Question: I'm currently experiencing some very strange issues with one of my SOAP WCF Services.
The problem is that the ServiceReference-Tool in Visual studio alters arguments of some of my methods.
For example:
If this is my Interface definition (excerpt):
'''
namespace ****.PrimeTime.PrimeTime
{
[ServiceContract]
public interface IPrimeTimeWS
{
[...]
[OperationContract]
****.PrimeTime.BusinessObjects.CostDataset ReadCost(****.PrimeTime.BusinessObjects.SearchCostDataset searchDataset, ****.Framework.SharedComponents.Paging pagingInfo);
[OperationContract]
****.PrimeTime.BusinessObjects.CostDataset WriteCost(****.PrimeTime.BusinessObjects.CostDataset data, bool modifyRowState);
}
}
'''
And this is my Service definition(excerpt):
'''
namespace ****.PrimeTime.PrimeTime
{
public class PrimeTimeWS : IPrimeTimeWS
{
[...]
public ****.PrimeTime.BusinessObjects.CostDataset WriteCost(****.PrimeTime.BusinessObjects.CostDataset data, bool modifyRowState)
{
[...]
}
public ****.PrimeTime.BusinessObjects.CostDataset ReadCost(****.PrimeTime.BusinessObjects.SearchCostDataset searchDataset, ****.Framework.SharedComponents.Paging pagingInfo)
{
[...]
}
}
}
'''
, the wsdl file is correct (WriteCost has two parameters, CostDataset and bool).
But when I add a Service Reference in my client, it looks like this:

The ReadCost-method works as expected, the problem is that in all(!) my Write methods any other dataset gets replaced by the TimeDataDataset. This doesn't happen in any other method than write methods, regardless which datasets are used.
I've been on this problem for nearly a day now but could not achieve any improvement.
I already tried:
- - - - -
Any ideas?
If you need more source code, I can provide it, I just didn't want to put all that code in here as that would be a little bit too much...
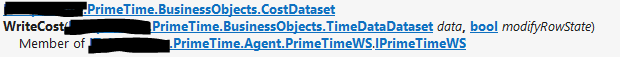
Answer: I just solved the issue "accidentially" with a little help from a typo.
The cause of the problem is that you can't reuse a parameter name in the OperationContract.
This code:
'''
[OperationContract]
****.PrimeTime.BusinessObjects.ProjectDataset WriteProject(****.PrimeTime.BusinessObjects.ProjectDataset data, bool modifyRowState);
[OperationContract]
****.PrimeTime.BusinessObjects.CompanyDataset WriteCompany(****.PrimeTime.BusinessObjects.CompanyDataset data, bool modifyRowState);
'''
won't work because the "data" parameter is re-used with a different type.
To make it work, I re-named all the parameters in the Interface so that their name is prefixed with the method name like this:
'''
[OperationContract]
****.PrimeTime.BusinessObjects.ProjectDataset WriteProject(****.PrimeTime.BusinessObjects.ProjectDataset WriteProject_data, bool WriteProject_modifyRowState);
[OperationContract]
****.PrimeTime.BusinessObjects.CompanyDataset WriteCompany(****.PrimeTime.BusinessObjects.CompanyDataset WriteCompany_data, bool WriteCompany_modifyRowState);
'''
Solved.